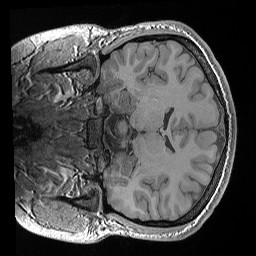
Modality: T1w
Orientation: coronal
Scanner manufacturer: siemens
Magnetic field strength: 3 T
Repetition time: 0.02 s
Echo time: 0.00492 s